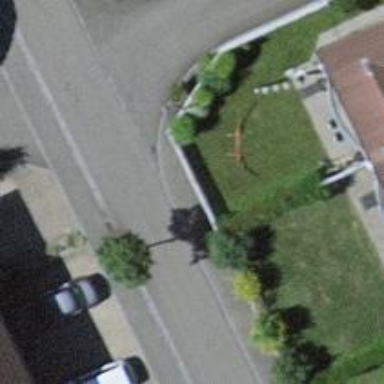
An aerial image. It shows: Hedge acting as barrier.